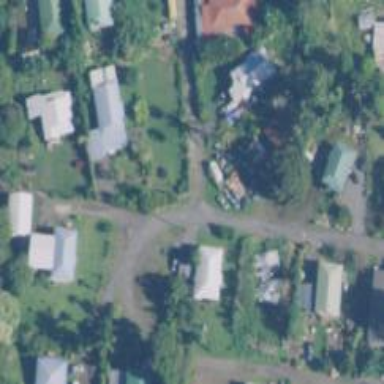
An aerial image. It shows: Living street.